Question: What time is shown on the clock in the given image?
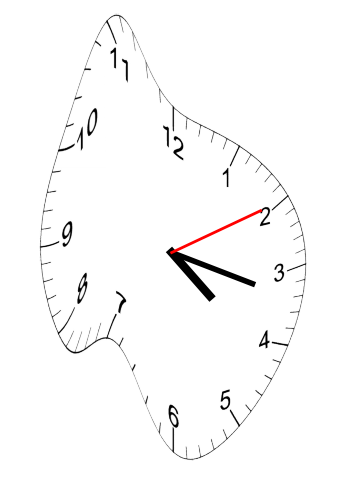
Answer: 04:17:10